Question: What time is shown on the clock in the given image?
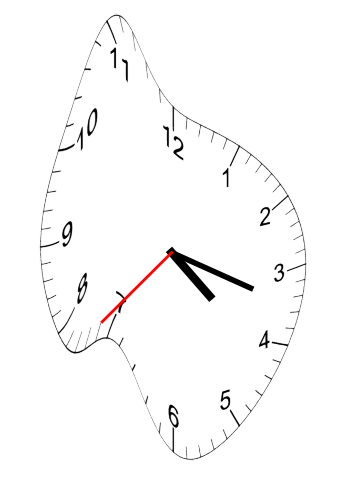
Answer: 04:17:37